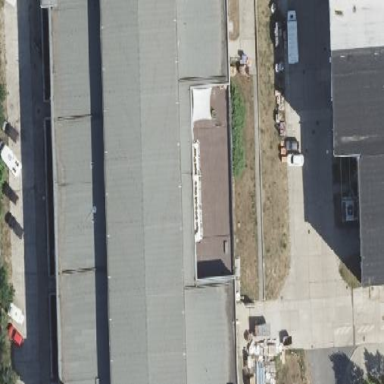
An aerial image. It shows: Industrial building with flat roof.